Interaction volume radius: 5 \u00c5
Interaction volume height: 10 \u00c5
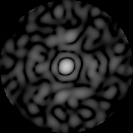
Disorder parameter: 0.8484